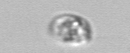
Label: Amoeba